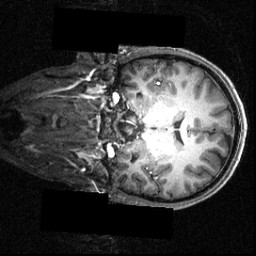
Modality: T1w
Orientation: coronal
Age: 21
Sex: male
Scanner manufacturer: siemens
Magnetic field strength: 3.951 T
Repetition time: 1.5 s
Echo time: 0.00335 s